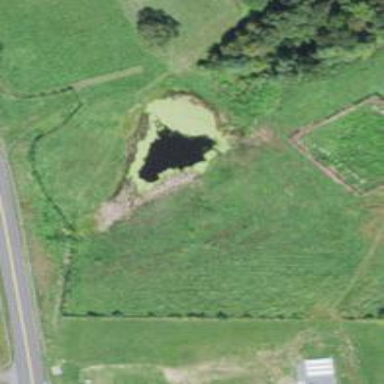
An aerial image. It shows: Serene pond surrounded by nature.